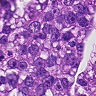
Metastatic tissue present: yes